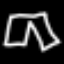
Label: pants